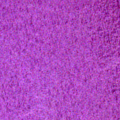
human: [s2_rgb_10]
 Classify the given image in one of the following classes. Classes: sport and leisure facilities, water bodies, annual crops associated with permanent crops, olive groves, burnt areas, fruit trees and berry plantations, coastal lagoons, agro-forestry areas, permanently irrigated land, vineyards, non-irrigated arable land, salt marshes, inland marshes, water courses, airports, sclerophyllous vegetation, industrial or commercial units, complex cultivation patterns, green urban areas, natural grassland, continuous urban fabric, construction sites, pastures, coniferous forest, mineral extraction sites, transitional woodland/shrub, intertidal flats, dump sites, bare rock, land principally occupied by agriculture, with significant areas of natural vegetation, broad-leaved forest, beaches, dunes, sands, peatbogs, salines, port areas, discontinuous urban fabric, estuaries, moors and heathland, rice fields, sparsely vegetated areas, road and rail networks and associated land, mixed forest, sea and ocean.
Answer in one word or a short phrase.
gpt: sea and ocean